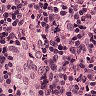
Metastatic tissue present: no